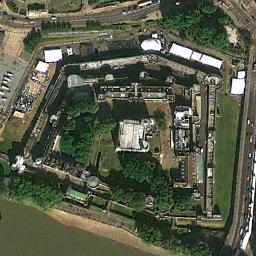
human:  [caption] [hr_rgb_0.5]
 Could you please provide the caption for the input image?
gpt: The palace with some palaces of different sizes is next to the waters .

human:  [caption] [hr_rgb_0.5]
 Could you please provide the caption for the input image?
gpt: Numerous trees of different sizes are beside the palace .

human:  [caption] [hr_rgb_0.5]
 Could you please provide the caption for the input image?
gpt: The palace is on the grass surrounded by buildings and trees .

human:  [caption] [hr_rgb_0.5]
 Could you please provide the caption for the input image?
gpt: The palace is surrounded by trees .

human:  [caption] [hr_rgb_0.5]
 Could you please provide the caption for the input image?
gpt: There are some green trees and lawns beside the palace .